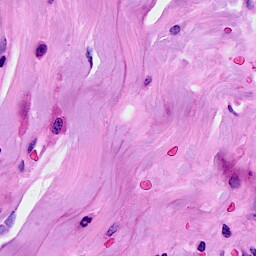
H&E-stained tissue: Breast